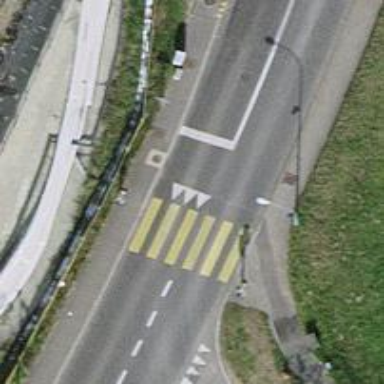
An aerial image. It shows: Road crossing with traffic signals.